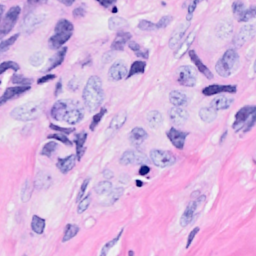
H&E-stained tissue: Breast